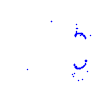
Particle: kaon